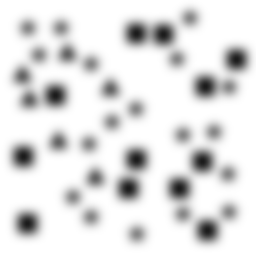
Squares: 12
Triangles: 6
Stars: 18
Total shapes: 36